Question: Is there a way to implement this custom border on css?i tried with border-radius but i did not find a solution until now...the black part represents how I wish the border to look like

My problem is that I want a straight line from the bottom-corner to the rows.
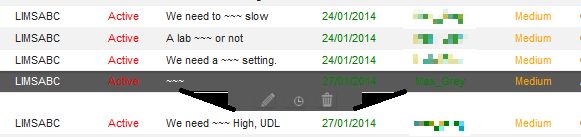
Answer: Guaranteed to work in all browsers? Use an image for it. Doing it via CSS, quick and filthy, you can do stuff like this, no idea about browser compatibility
'''
.arrow-left {
border-left: 50px solid transparent;
border-top: 20px solid black;
}
.arrow-right {
border-right: 50px solid transparent;
border-top: 20px solid black;
}
'''
<URL>